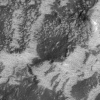
Atmospheric dust classification: not_dusty